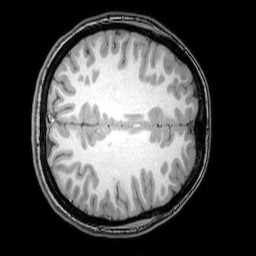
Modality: T1w
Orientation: axial
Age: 20
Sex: female
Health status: healthy
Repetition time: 0.081 s
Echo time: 0.037 s